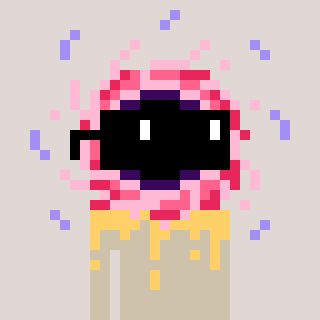
a pixel art character with square black sunglasses, a blackhole-shaped head and a bege-colored body on a warm background